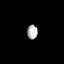
Tissue: lung
Cell type: Epithelial cells
Senescence score: 0.5567
Nuclear area (px): 155
Mean DAPI intensity: 170.871